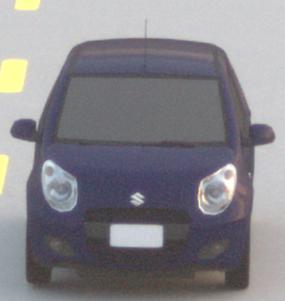
Make: Suzuki
Model: Alto 1.0
Detailed model: Alto (V)
Model produced from: 2011/02
Model produced until: 2011/03
Doors: 5
Color: blue
Road condition: dry road
Daytime: dawn
Contrast: low contrast